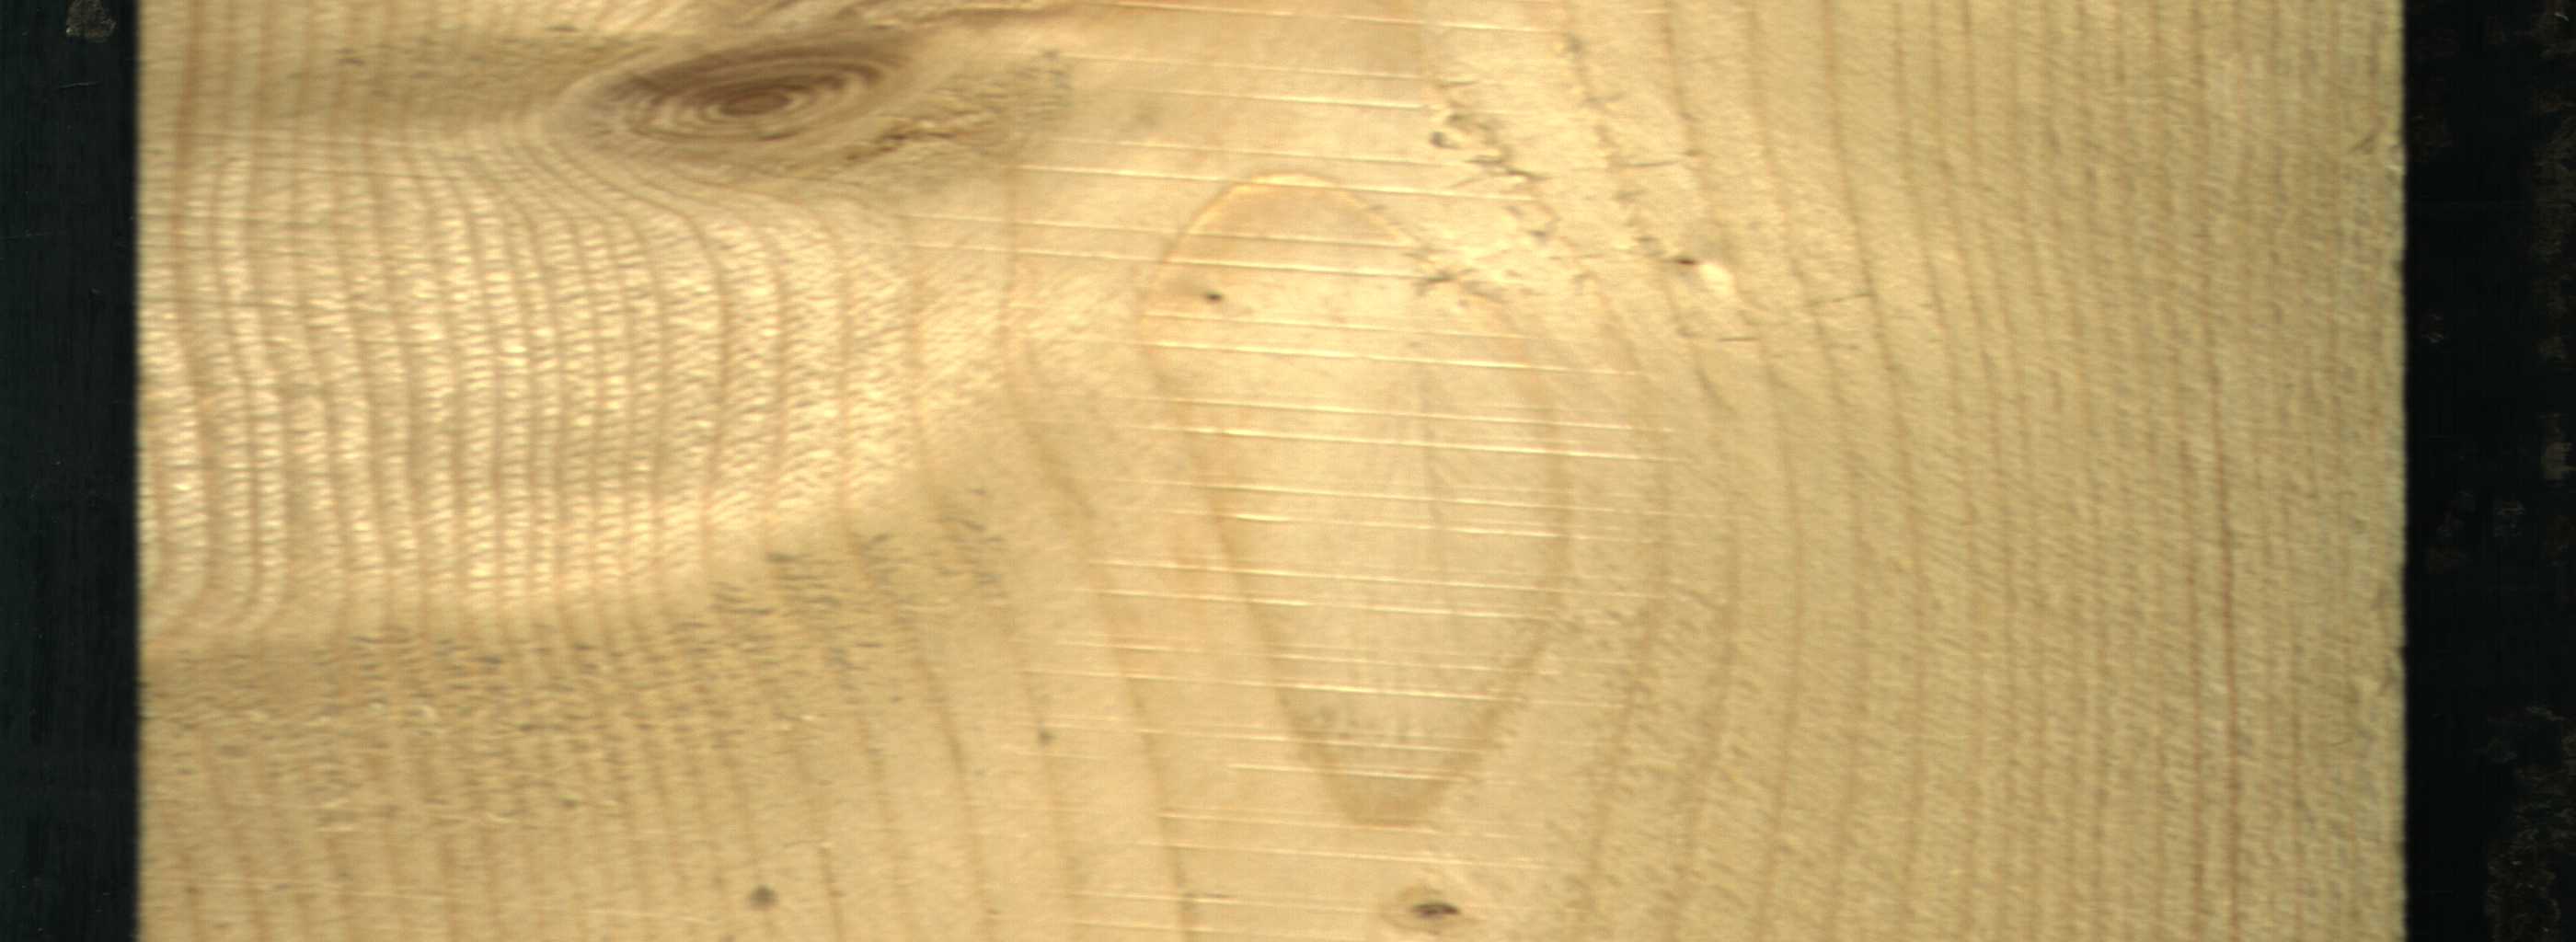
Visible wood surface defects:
Live_Knot
Live_Knot